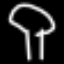
Label: mushroom